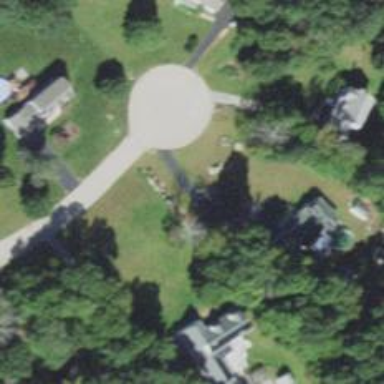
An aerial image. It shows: Residential driveway designated as service road.